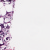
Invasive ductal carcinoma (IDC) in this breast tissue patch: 1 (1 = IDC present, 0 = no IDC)